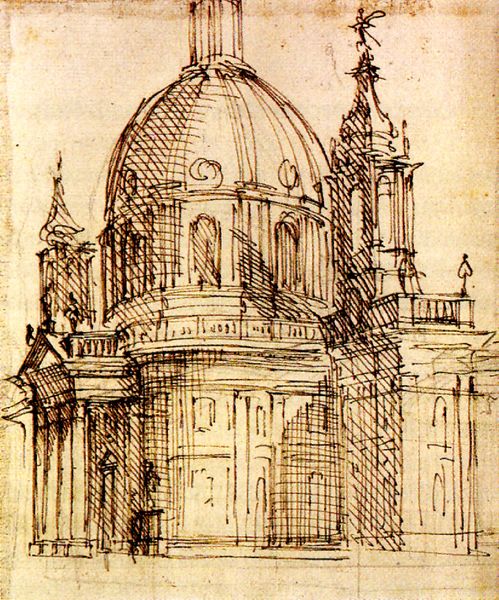
Titel: Kirche des Klosters Superga über Turin
Künstler: Filippo Juvarra
Standort: Turin, La Superga (EU - I - Piemont)
Schlagwörter: feder, gott, braun, fenster, schwarz, skizze, säulen, zeichnung, gebäude, beige, alt, kirche, spitzen, turm, kuppel, geländer, tusche, religion, türme, balustrade, dom, tinte, altar, rom, spitzbogen, portikus, kapelle, dresden, katholische religion, st pauls